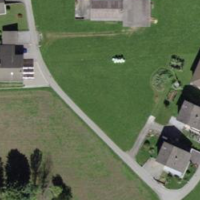
EUNIS habitat code: 24
Species observed at this site:
Erithacus rubecula